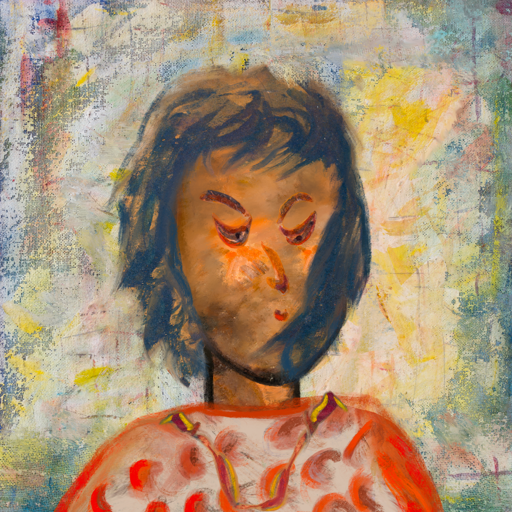
Background: Irani, Head And Neck Side: Gypsy_Queen, Face Side: Hypocrite, Bust: Rupkatha, Hair Side: In_The_Sun, Head Accessory: Blank, Second Necklace: Gypsy_Mother_1, Necklace: Blank, Baby: Blank